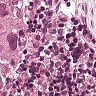
Metastatic tissue present: yes